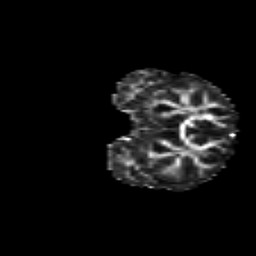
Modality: FA
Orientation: coronal
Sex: male
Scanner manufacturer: siemens
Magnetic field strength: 3 T
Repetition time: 5 s
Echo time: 0.071 s